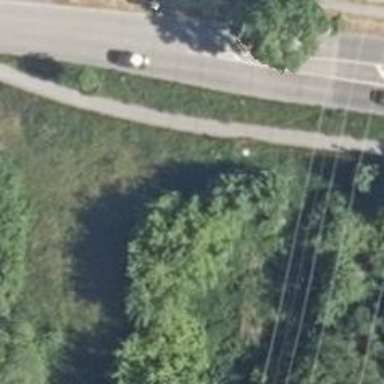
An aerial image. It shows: Asphalt cycleway.